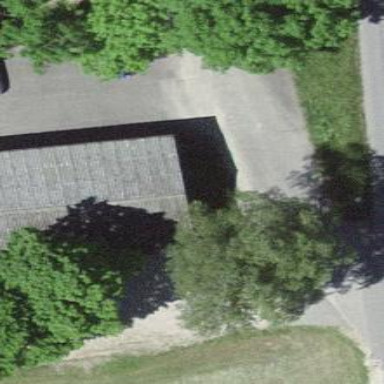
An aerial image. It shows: Building.